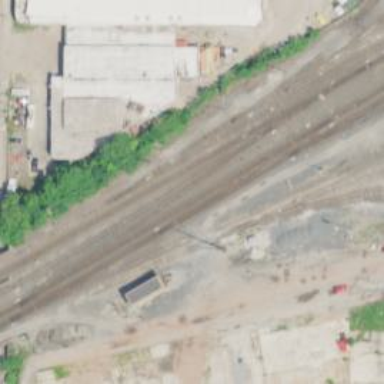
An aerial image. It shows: Railway yard used for servicing trains.